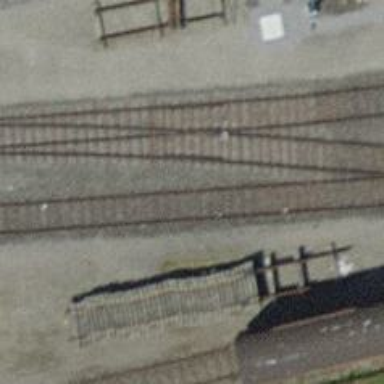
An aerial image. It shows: Single track railway in yard.